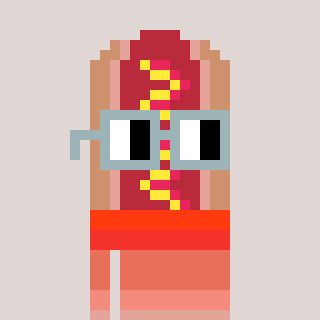
a pixel art character with square dark gray glasses, a hotdog-shaped head and a computerblue-colored body on a warm background